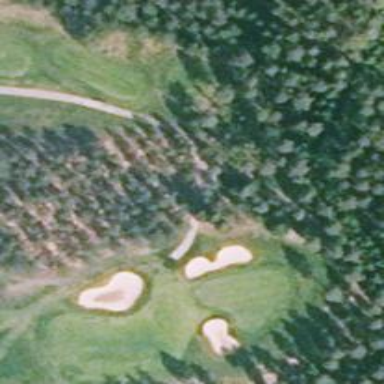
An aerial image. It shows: Path for both roads and golfers.